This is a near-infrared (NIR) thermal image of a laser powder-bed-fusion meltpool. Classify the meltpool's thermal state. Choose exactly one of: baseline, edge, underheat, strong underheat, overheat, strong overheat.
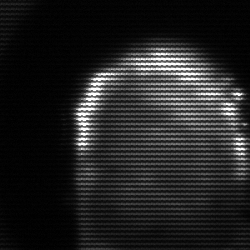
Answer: baseline